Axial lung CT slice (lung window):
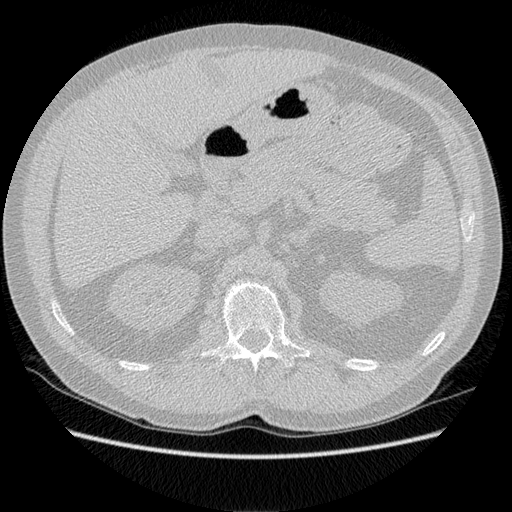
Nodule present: no